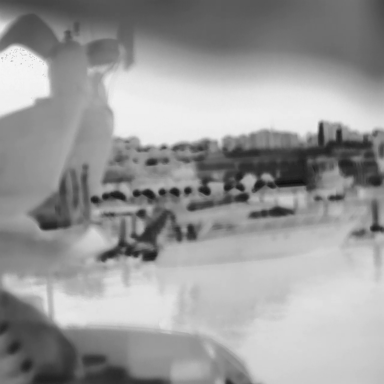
There is a canoe in the infrared image.